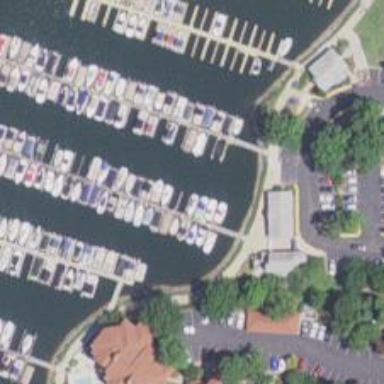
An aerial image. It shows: Marina area for leisure land.